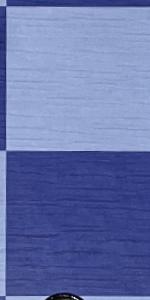
Label: Empty